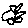
Label: flower